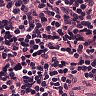
Metastatic tissue present: no